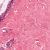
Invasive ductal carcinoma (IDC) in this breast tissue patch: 0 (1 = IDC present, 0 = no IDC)